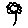
Label: flower